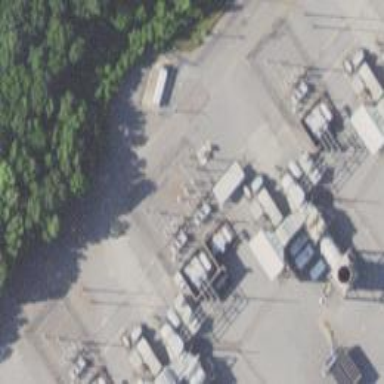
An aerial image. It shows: Switch used for power control.